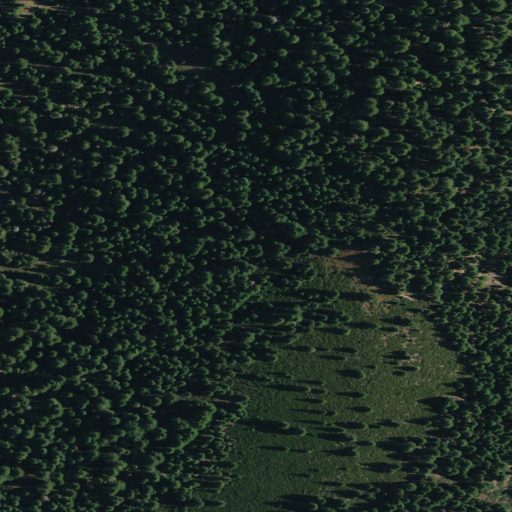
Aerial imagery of mountain in California named Shotgun Peak containing only evergreen forest